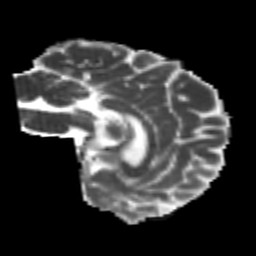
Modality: MD
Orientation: sagittal
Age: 24
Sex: male
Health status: healthy
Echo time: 0.074 s